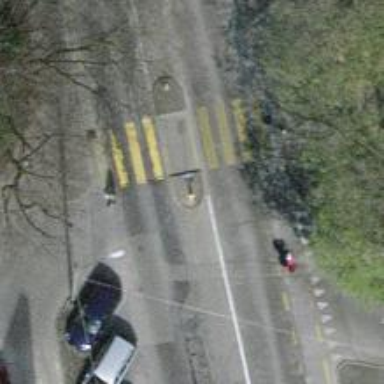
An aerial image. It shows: Uncontrolled road crossing with pedestrian island.